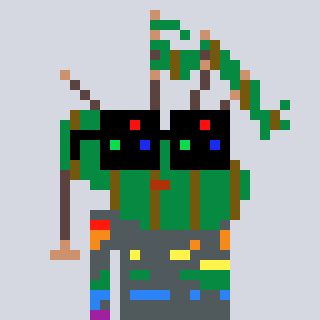
a pixel art character with square black sunglasses, a bagpipe-shaped head and a teal-colored body on a cool background